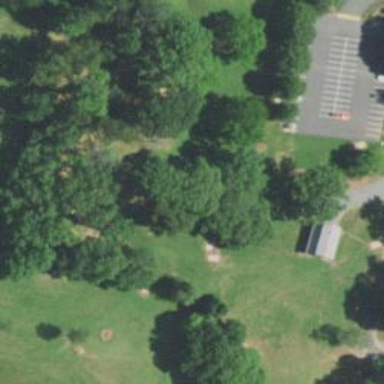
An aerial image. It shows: Disc golf basket.